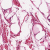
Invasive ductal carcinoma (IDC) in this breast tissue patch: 0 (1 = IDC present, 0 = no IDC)